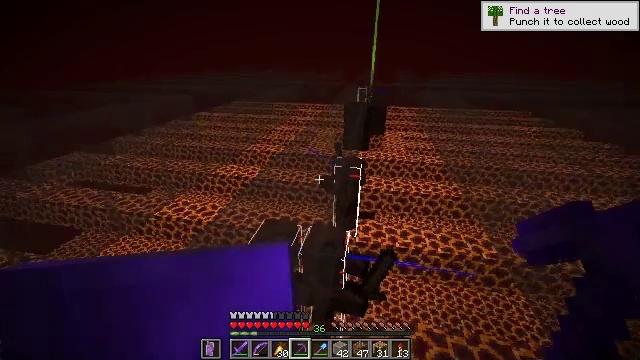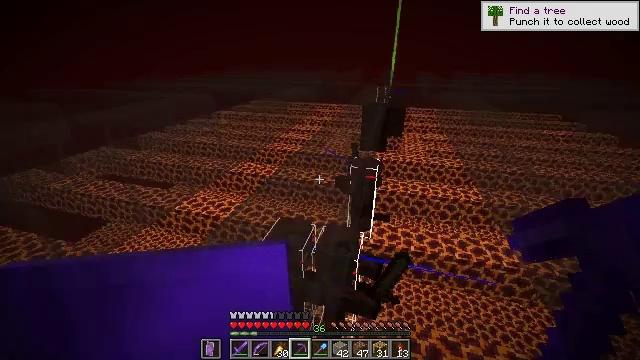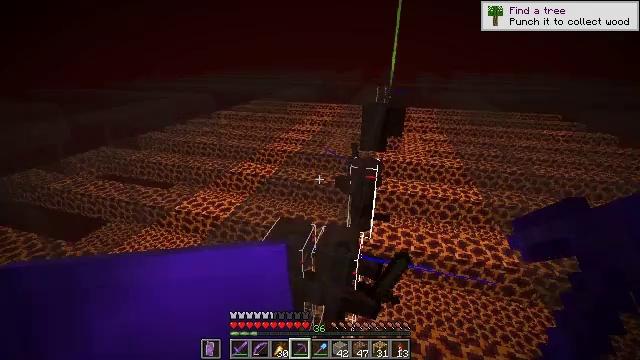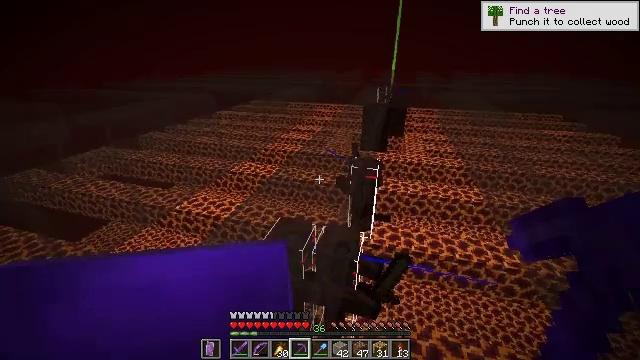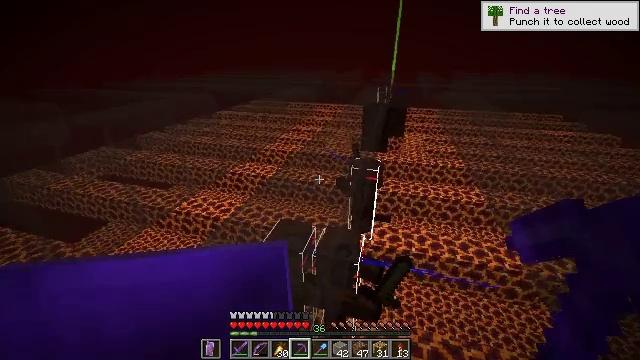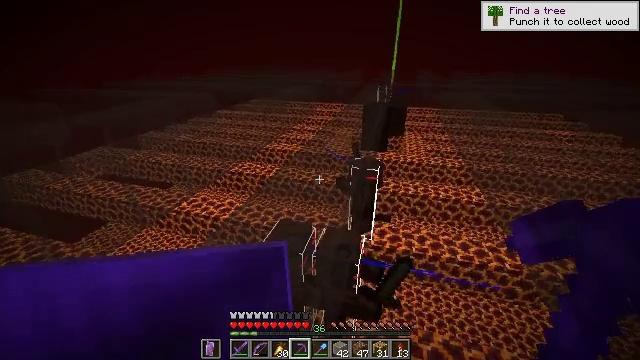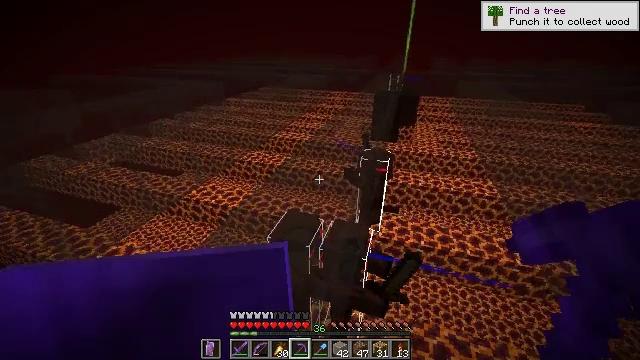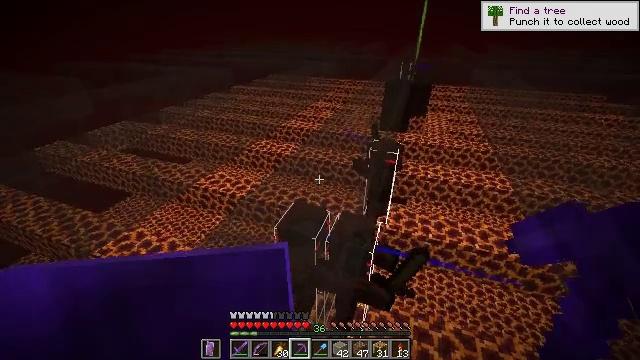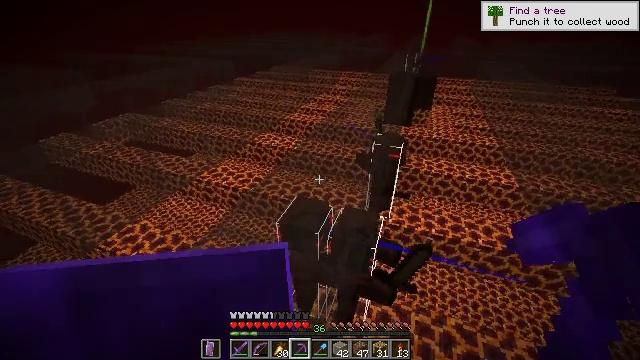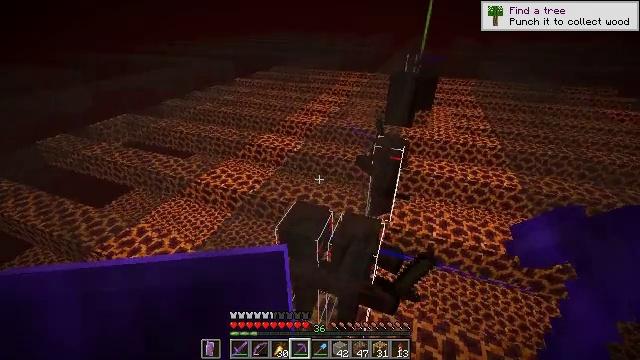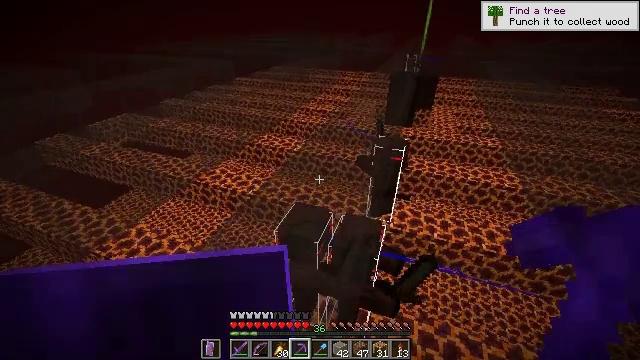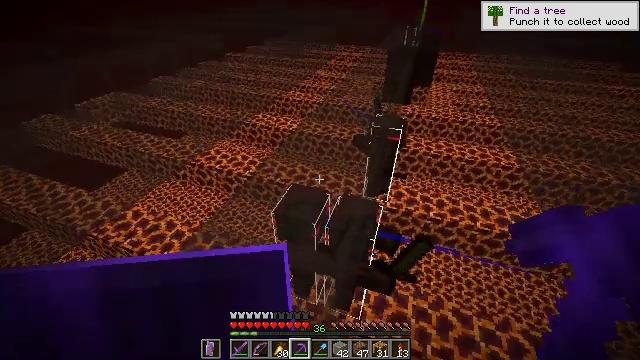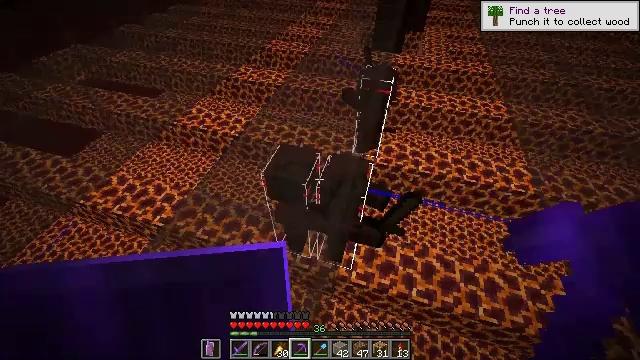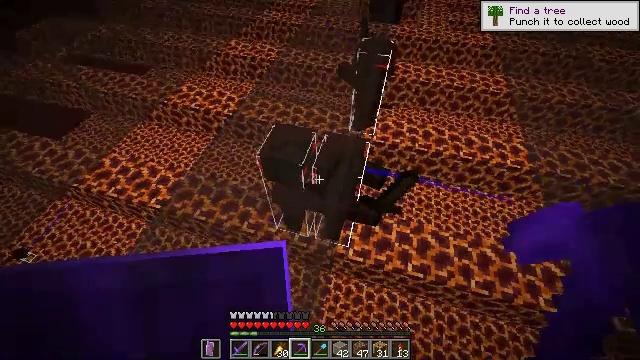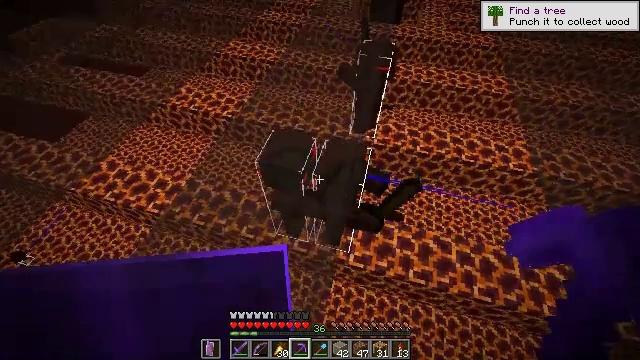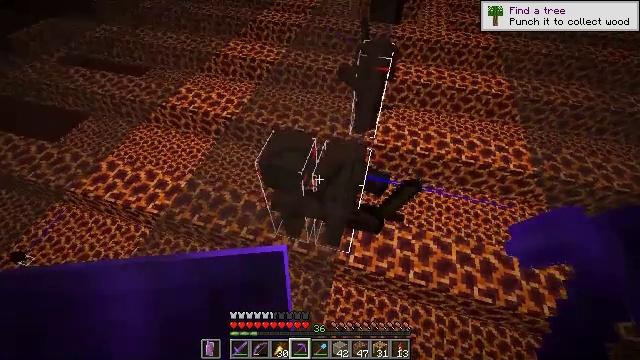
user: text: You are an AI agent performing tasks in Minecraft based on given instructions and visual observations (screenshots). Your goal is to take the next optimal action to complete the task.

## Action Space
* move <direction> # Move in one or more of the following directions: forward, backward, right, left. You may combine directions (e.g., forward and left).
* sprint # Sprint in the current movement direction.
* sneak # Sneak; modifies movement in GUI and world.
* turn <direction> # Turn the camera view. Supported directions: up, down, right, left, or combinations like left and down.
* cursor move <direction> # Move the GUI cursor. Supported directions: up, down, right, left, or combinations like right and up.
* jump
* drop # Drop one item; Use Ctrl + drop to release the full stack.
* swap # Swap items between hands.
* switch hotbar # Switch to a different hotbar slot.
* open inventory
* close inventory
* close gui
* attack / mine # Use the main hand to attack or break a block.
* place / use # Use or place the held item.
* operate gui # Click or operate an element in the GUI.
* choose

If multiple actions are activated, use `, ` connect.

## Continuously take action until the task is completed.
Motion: motion action
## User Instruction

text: Break the white stained glass block.
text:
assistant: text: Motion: sneak, turn left
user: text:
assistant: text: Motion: sneak
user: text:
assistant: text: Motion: move forward, sneak
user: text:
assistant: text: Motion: move forward, sneak
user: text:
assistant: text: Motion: move forward, sneak
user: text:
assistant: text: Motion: move forward, sneak, turn left and down
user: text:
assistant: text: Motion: move forward, sneak, turn left and down
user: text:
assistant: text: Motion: move forward, sneak, turn down
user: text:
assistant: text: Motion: move forward, sneak
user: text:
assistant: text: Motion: move forward, sneak
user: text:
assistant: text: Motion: move forward, sneak, turn down
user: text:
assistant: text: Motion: move forward, sneak, turn right and down
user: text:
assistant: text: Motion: move forward, sneak, turn right and down
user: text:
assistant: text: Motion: move forward, sneak
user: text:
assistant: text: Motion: move forward, sneak
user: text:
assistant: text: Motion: move forward, sneak, turn left and down
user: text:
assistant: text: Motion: move forward, sneak, turn down
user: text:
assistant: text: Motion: move forward, sneak, turn left and down
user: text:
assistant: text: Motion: move forward, sneak
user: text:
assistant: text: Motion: move forward, sneak
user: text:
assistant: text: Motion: move forward, sneak
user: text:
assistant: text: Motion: move forward, sneak
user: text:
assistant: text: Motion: move forward, sneak
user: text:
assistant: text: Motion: move forward, sneak
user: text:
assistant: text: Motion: move forward, sneak
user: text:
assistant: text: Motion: move forward, sneak
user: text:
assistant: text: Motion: move forward, sneak, turn right
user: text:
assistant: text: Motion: move forward, sneak, turn right
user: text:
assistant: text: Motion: move forward, sneak, turn right and up
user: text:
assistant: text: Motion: move forward, sneak, turn up